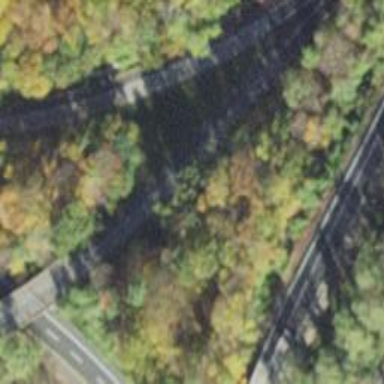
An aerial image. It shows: Asphalt motorway link.